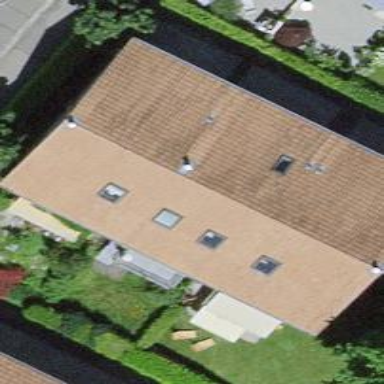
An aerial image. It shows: House with gabled roof that runs across the building.